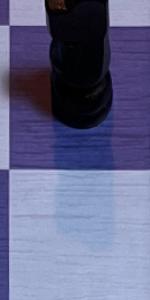
Label: Empty